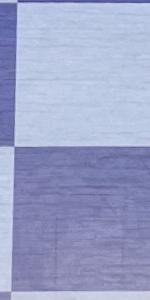
Label: Empty